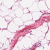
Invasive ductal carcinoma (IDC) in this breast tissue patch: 0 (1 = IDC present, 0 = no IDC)